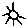
Label: sun